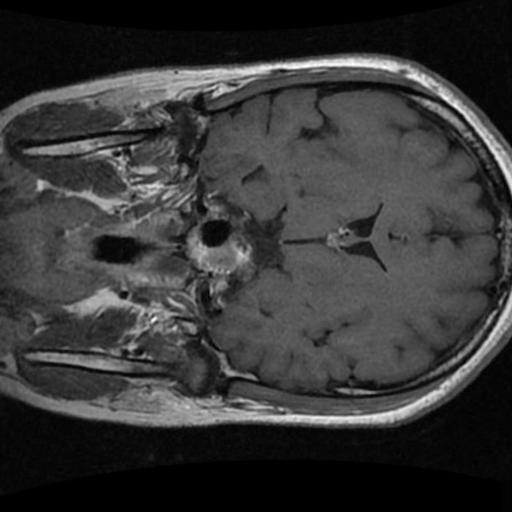
Label: brain_tumor